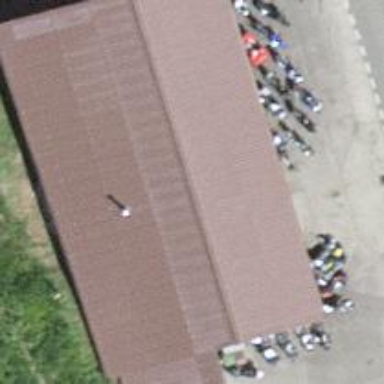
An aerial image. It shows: Motorcycle shop.